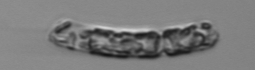
Label: Guinardia_striata